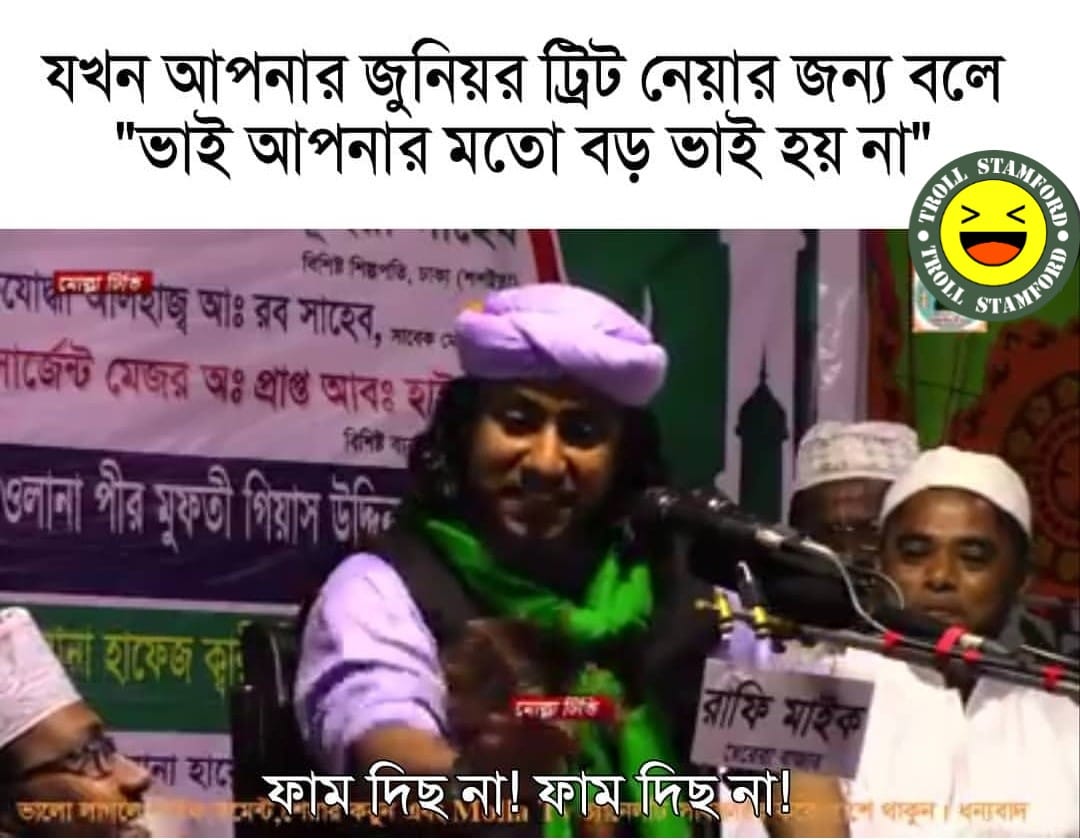
Caption: যখন আপনার জুনিয়র ট্রিট নেয়ার জন্য বলে " ভাই আপনার মতো বড় ভাই হয় না "      ফাম দিছ না ! ফাম দিছ না !
Label: non-hate